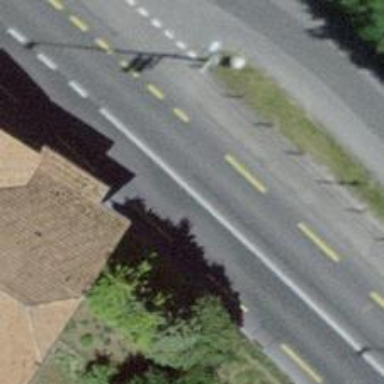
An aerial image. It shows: Primary highway with asphalt surface and designated cycle lane.